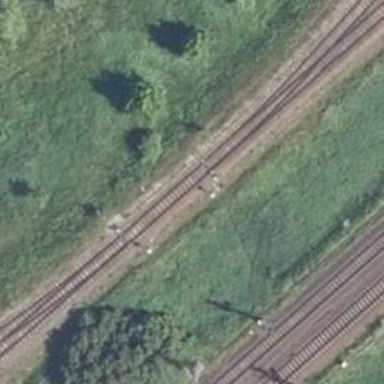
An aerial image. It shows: Railway switch.